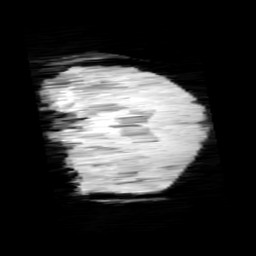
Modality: minIP
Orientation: coronal
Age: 10
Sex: female
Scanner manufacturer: siemens
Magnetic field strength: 3 T
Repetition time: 0.027 s
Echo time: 0.02 s